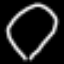
Label: diamond